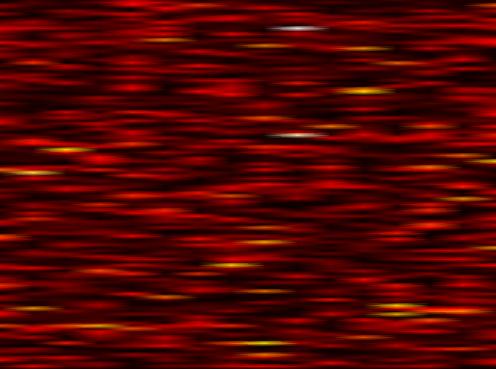
Label: OFDM